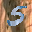
Label: 5